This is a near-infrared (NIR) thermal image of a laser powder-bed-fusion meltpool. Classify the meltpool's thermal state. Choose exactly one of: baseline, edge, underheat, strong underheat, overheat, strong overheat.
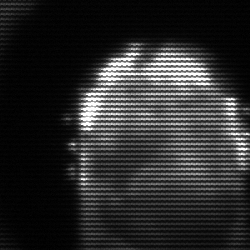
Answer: baseline